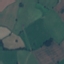
Land use / land cover: Pasture